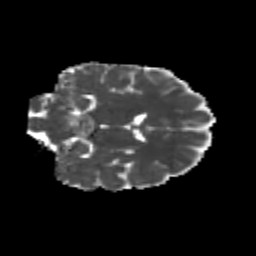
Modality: MD
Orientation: coronal
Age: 21
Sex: male
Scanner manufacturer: siemens
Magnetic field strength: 3 T
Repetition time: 3.5 s
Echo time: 0.104 s